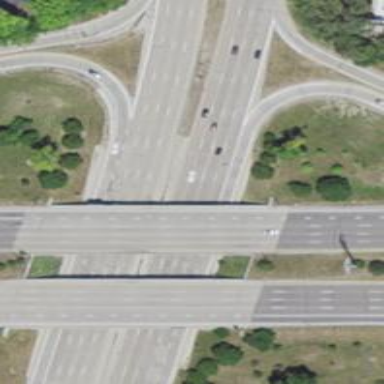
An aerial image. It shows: Trunk link highway.